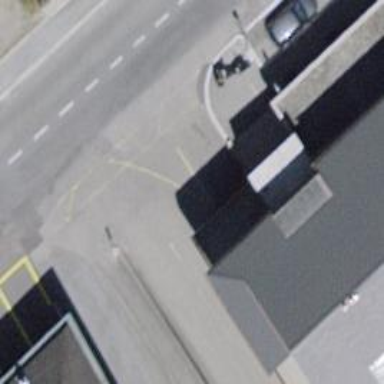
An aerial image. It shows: Parking area.